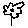
Label: flower